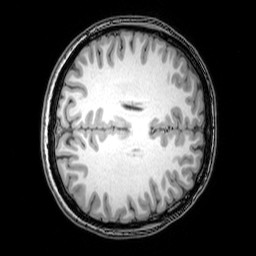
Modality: T1w
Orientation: axial
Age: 23
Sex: female
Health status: healthy
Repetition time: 0.081 s
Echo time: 0.037 s